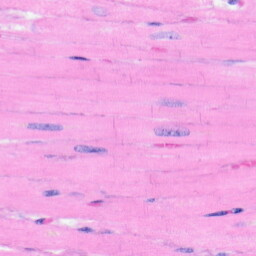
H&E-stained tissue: Heart